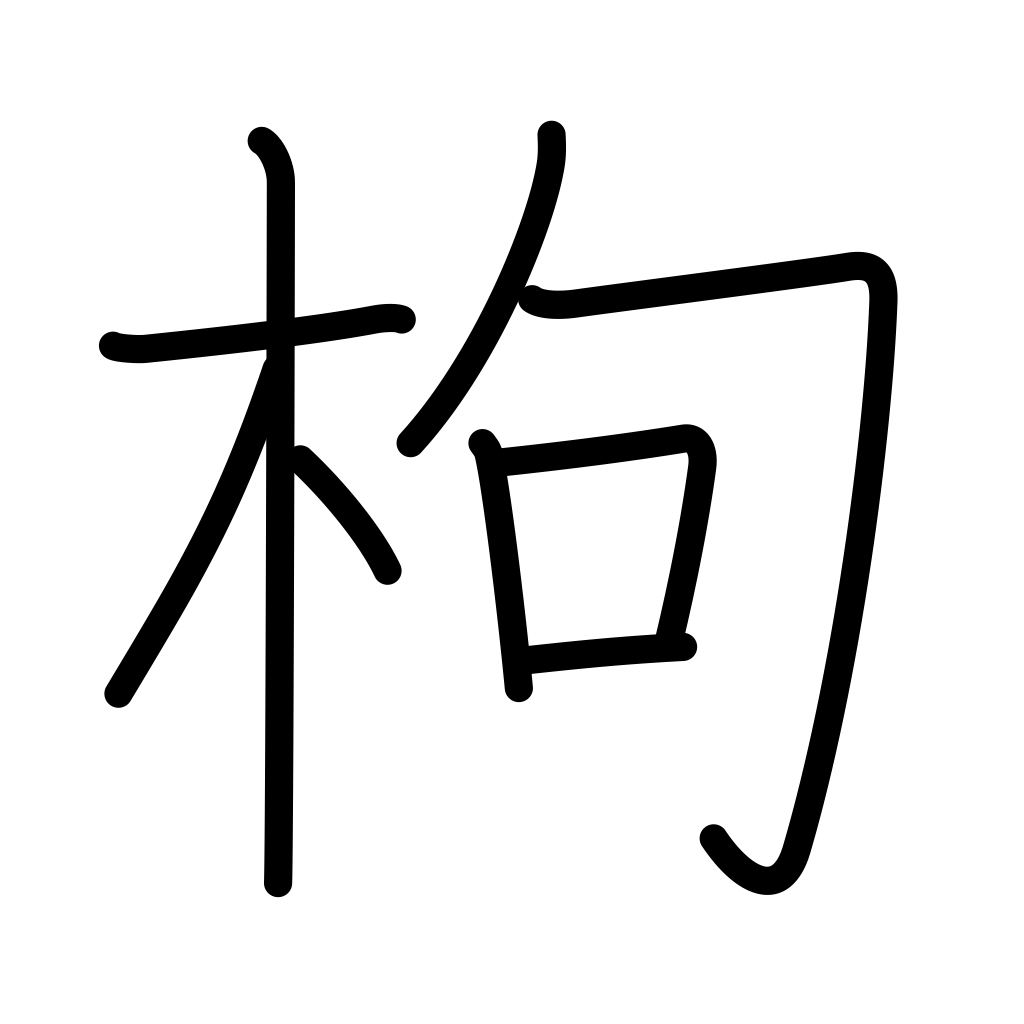
Meaning: quince tree